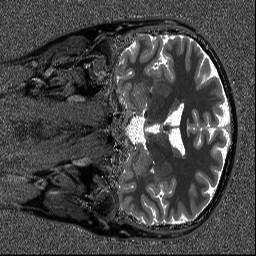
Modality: T1map
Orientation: coronal
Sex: male